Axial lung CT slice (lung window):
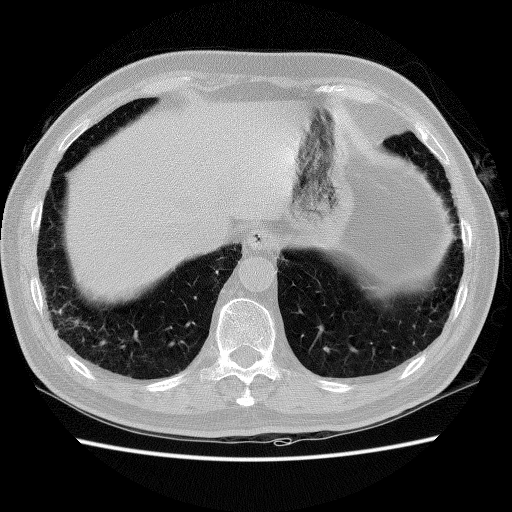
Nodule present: no